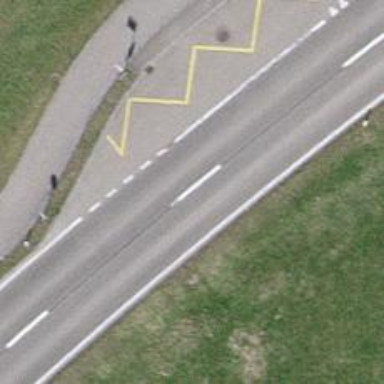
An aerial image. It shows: Public transport stop position.